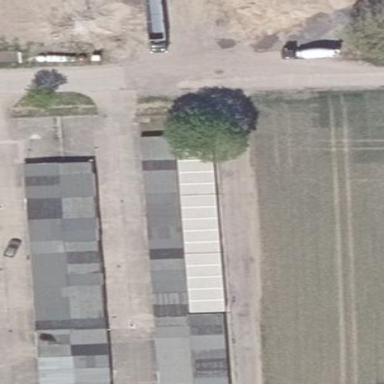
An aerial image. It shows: Group of garages.